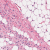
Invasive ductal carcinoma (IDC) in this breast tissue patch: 1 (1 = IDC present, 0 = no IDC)